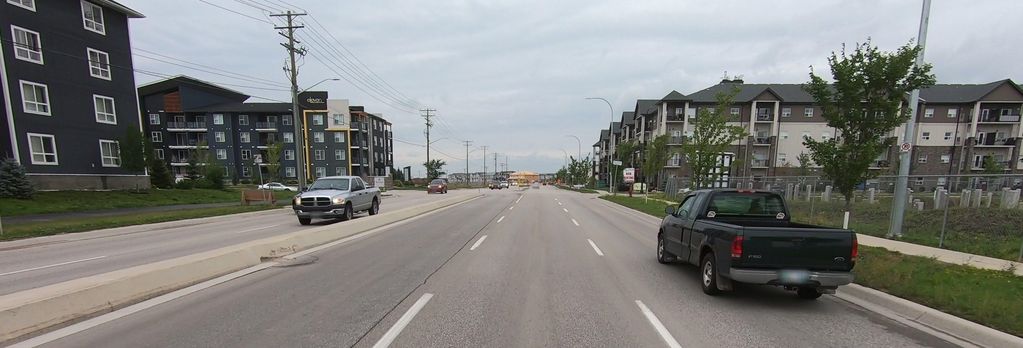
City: winnipeg